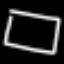
Label: square